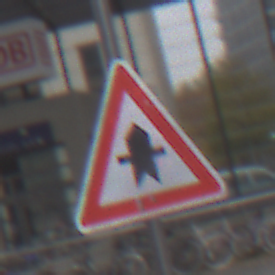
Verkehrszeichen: Vorfahrt
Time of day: MorningAfternoon
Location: Outdoor (Urban)
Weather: Overcast
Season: NotSpecified
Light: Natural